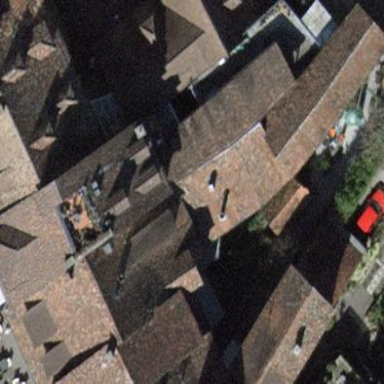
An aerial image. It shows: Simple house.